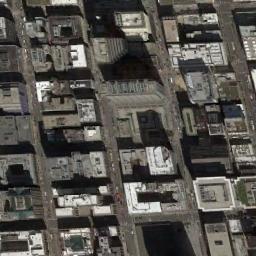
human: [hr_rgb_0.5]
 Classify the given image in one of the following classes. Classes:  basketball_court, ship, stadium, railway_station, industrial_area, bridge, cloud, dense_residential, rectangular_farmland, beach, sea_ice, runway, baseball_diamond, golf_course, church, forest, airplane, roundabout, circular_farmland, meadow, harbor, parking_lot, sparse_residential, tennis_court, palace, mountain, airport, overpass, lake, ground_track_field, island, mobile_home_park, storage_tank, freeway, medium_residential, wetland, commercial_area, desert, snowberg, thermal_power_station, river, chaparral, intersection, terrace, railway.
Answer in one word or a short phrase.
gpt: commercial_area